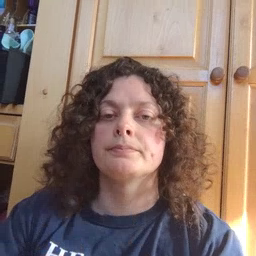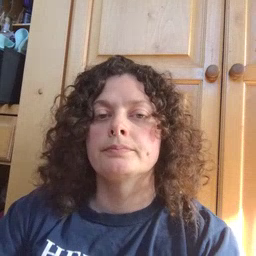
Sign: rain